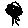
Label: tree